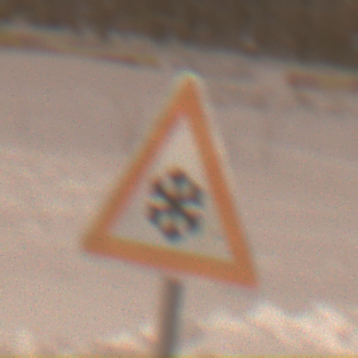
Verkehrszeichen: SchneeOderEisglaette
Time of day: Night
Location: Outdoor (Urban)
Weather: Overcast
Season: Winter
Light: Artificial